Question: I have a analogue to digital converter that after conversion stores its results in two 14 bit registers. I have to display this value onto a 2 digit 7 segment display.
Here is the simulation showing the 14 bit result:

As can be seen the values are quite large for a 2 digit display. I can display these values to a one tenth of a volt. Here is the display multiplexing circuit:
'''
module muxer(
input clock,
input reset,
input [3:0] second,
input [3:0] first,
output a_m,
output b_m,
output c_m,
output d_m,
output e_m,
output f_m,
output g_m,
output [1:0] cat_m
);
//The Circuit for 7 Segment Multiplexing -
localparam N = 18;
reg [N-1:0]count; //the 18 bit counter which allows us to multiplex at 1000Hz
always @ (posedge clock)
begin
if (reset)
count <= 0;
else
count <= count + 1;
end
reg [3:0]sseg; //the 4 bit register to hold the data that is to be output
reg [1:0]cat_temp; //register for the 2 bit enable
always @ (*)
begin
case(count[N-1:N-2]) //MSB and MSB-1 for multiplexing
2'b00 :
begin
sseg = first;
cat_temp = 2'b01;
end
2'b01:
begin
sseg = second;
cat_temp = 2'b10;
end
endcase
end
assign cat_m = cat_temp;
reg [6:0] sseg_temp;
always @ (*)
begin
case(sseg)
4'd0 : sseg_temp = 7'b1000000; //display 0
4'd1 : sseg_temp = 7'b1111001; //display 1
4'd2 : sseg_temp = 7'b0100100; //display 2
4'd3 : sseg_temp = 7'b0110000; //display 3
4'd4 : sseg_temp = 7'b0011001; //display 4
4'd5 : sseg_temp = 7'b0010010; //display 5
4'd6 : sseg_temp = 7'b0000010; //display 6
4'd7 : sseg_temp = 7'b1111000; //display 7
4'd8 : sseg_temp = 7'b0000000; //display 8
4'd9 : sseg_temp = 7'b0010000; //display 9
default : sseg_temp = 7'b0111111; //dash
endcase
end
assign {g_m, f_m, e_m, d_m, c_m, b_m, a_m} = sseg_temp;
endmodule
'''
I have made it so that I can display the digits by passing the values to the 'first' and 'second' register. but dont know how to accomplish this with the values of 'DataA' and 'DataB' shown in simulation.
Thanks
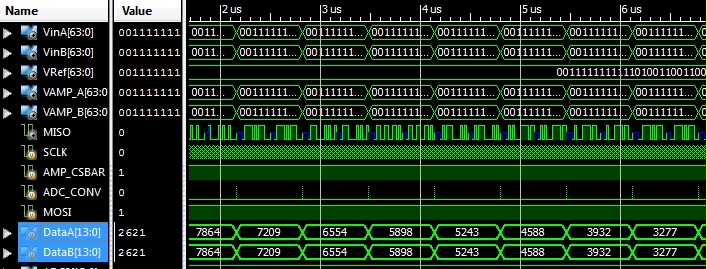
Answer: Well, you can do this no problem. It's just that you won't be displaying 'digits' on the seven segment display in the sense of them being recognizable numbers in decimal or hex. Each of the segments can represent a bit. You have seven segments per 'digit' and 2 'digits'. 7 * 2 = 14.